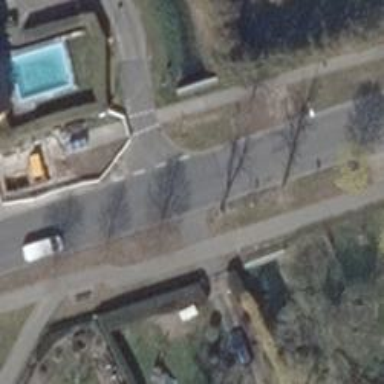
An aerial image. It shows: Tertiary road with asphalt surface. The road has separate sidewalks on both sides.